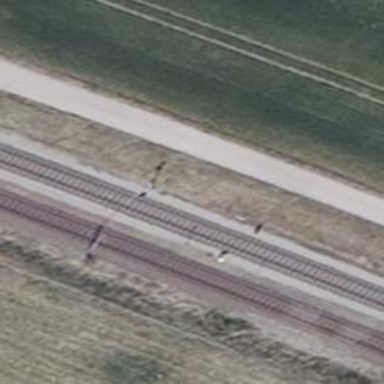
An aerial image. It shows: Railway signal.